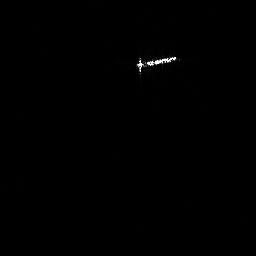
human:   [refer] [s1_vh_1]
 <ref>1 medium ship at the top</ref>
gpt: <box>[[51, 20, 70, 29, 0]]</box>